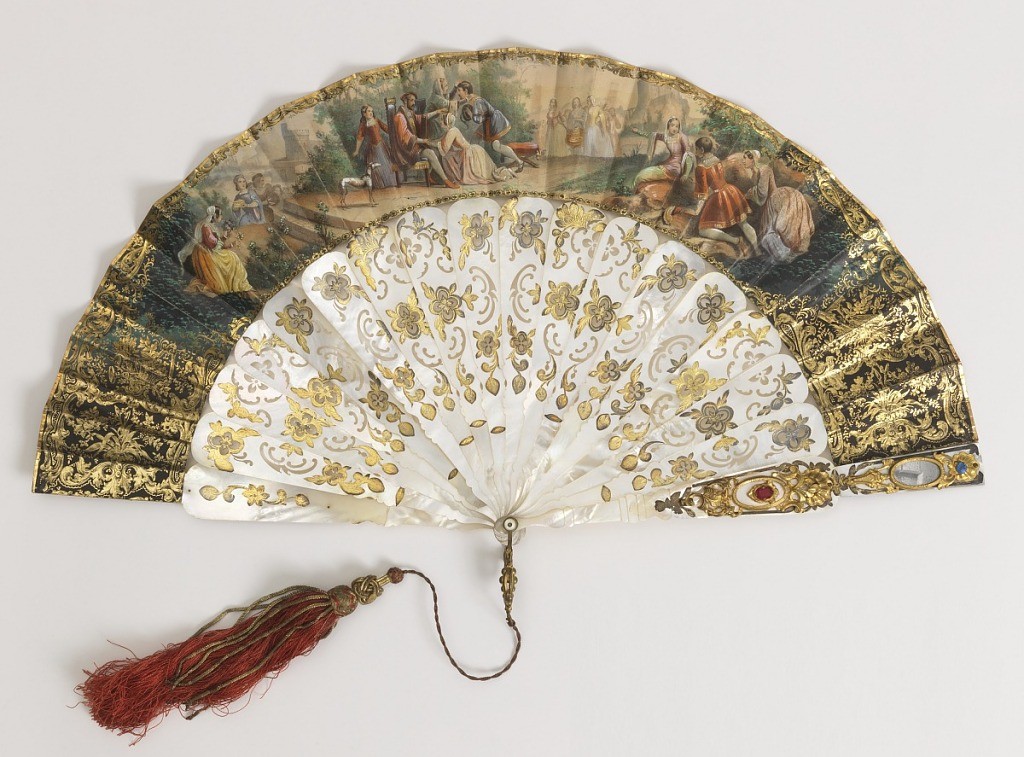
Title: Pleated fan
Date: late 19th century
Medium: Printed, hand-colored and gilded paper leaf, pierced mother-of-pearl sticks with gold foil, gilded metal plaque, mirrors and faceted glass stones on guards, gilt metal bail, silk tassel with metal threads
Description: Pleated fan. Printed, hand-colored and gilded paper leaf. Obverse: a young man and woman receive blessings from a seated man and woman; groups of figures watch from the left, right and backdrop. Reverse: a pastoral scene. Pierced mother-of-pearl sticks with gold foil. Gilded metal plaque, mirrors and faceted glass stones on guards. Gilt metal bail and silk tassel with metal threads.